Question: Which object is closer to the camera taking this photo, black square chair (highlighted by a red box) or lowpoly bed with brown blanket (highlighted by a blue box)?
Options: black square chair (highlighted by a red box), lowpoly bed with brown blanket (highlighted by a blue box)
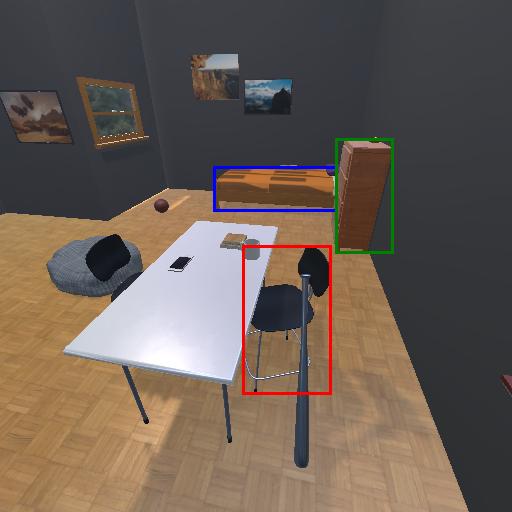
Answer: black square chair (highlighted by a red box)